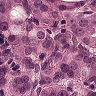
Metastatic tissue present: yes